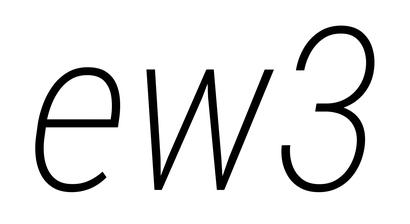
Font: Roboto-Italic_Condensed_ExtraLight_Italic